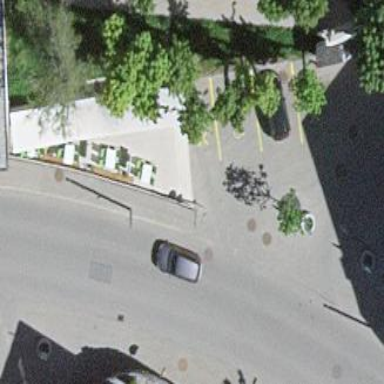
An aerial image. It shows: Street side parking area.